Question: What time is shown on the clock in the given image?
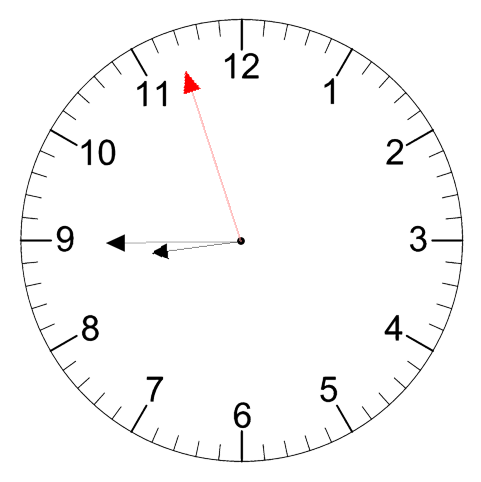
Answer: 08:44:57